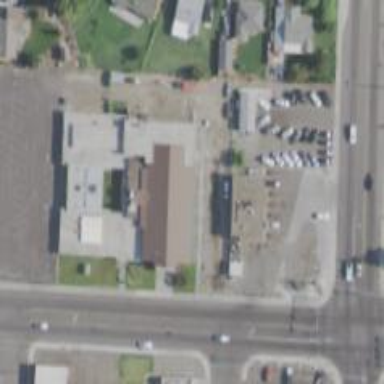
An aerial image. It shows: Convenience shop.